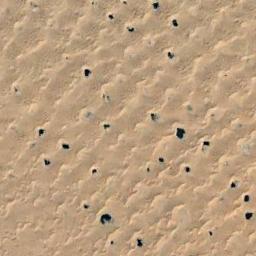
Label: desert